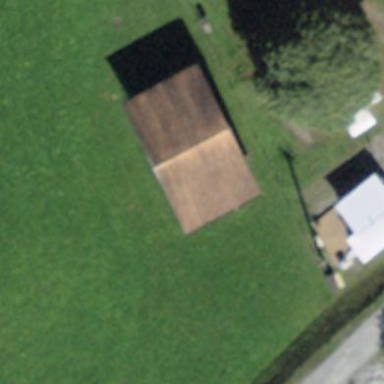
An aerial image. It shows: Shed building.